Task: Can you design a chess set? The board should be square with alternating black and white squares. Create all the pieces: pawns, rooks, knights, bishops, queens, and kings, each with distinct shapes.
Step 851:
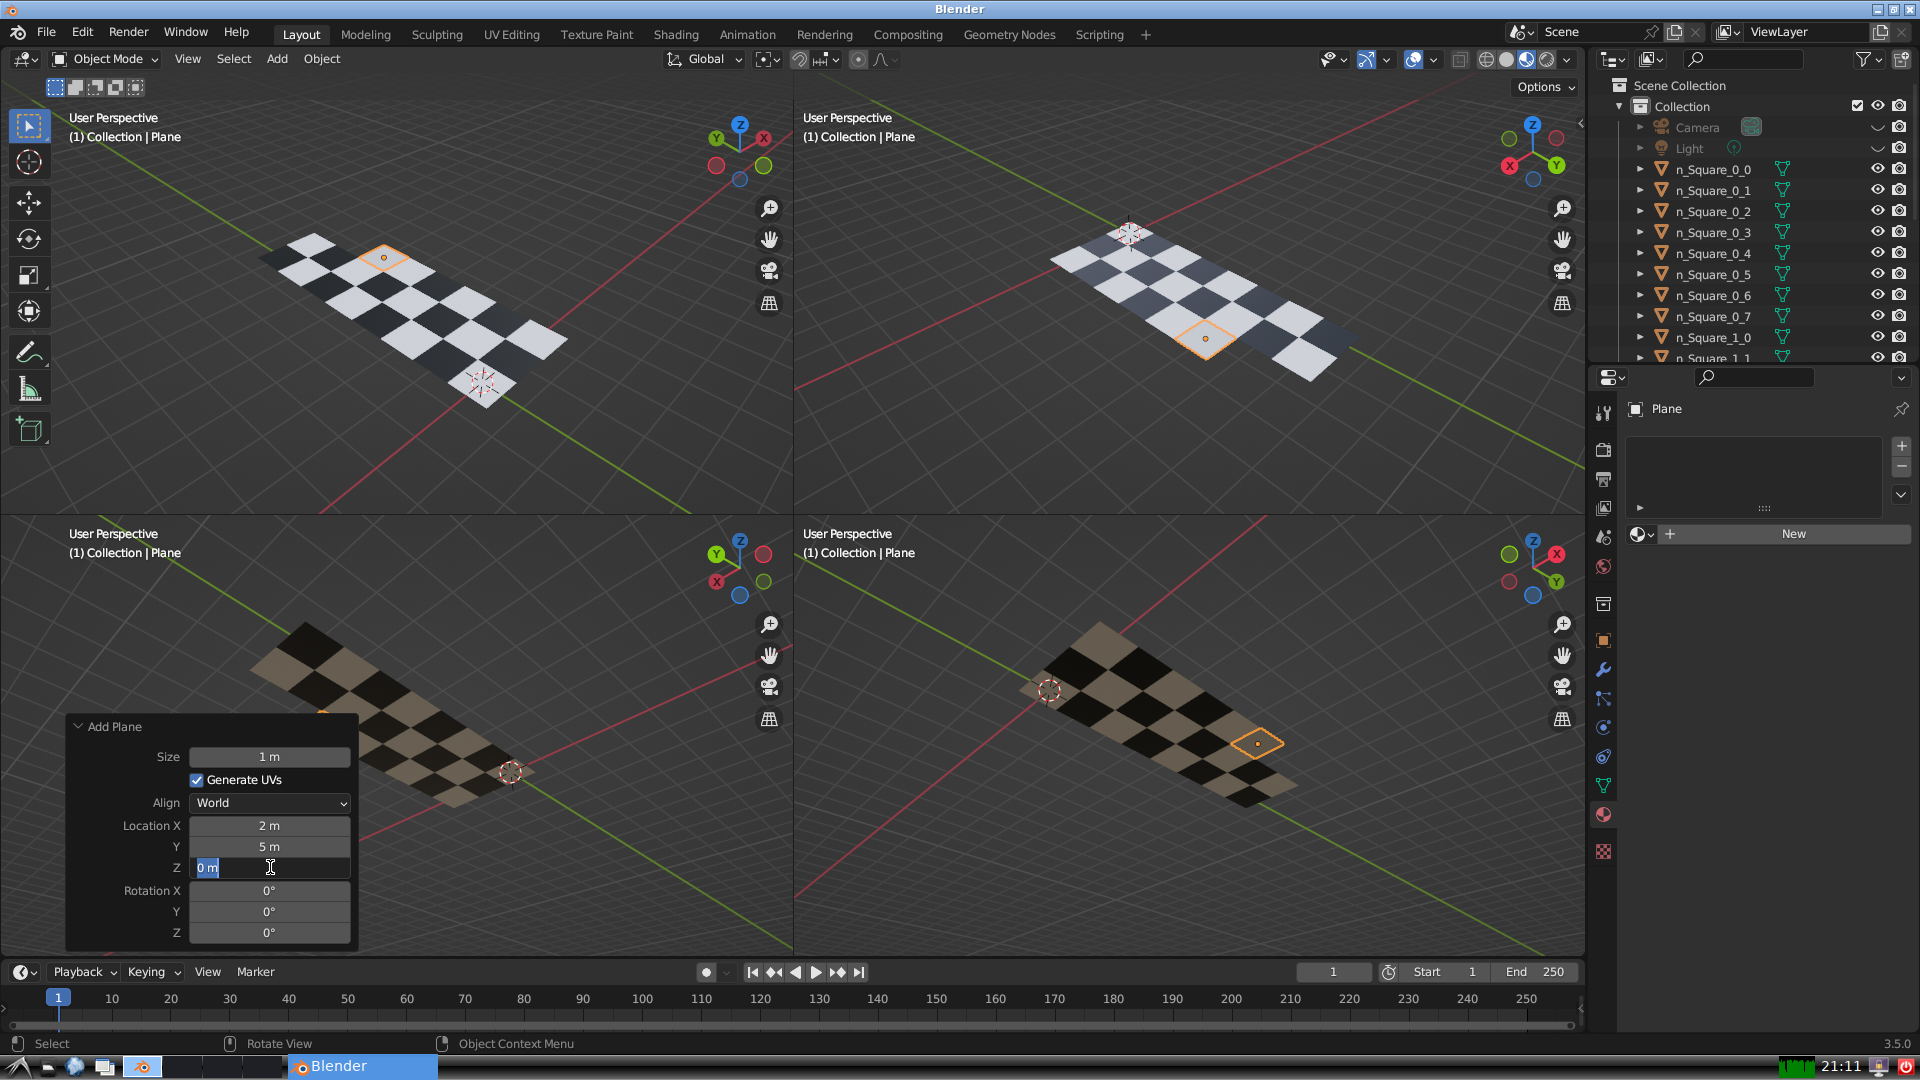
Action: input_text: 0.0